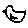
Label: bird